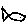
Label: fish